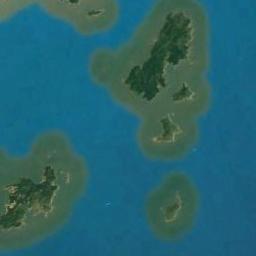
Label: island